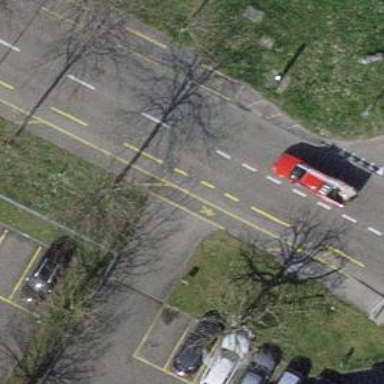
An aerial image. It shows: Parking aisle road with sidewalk alongside.